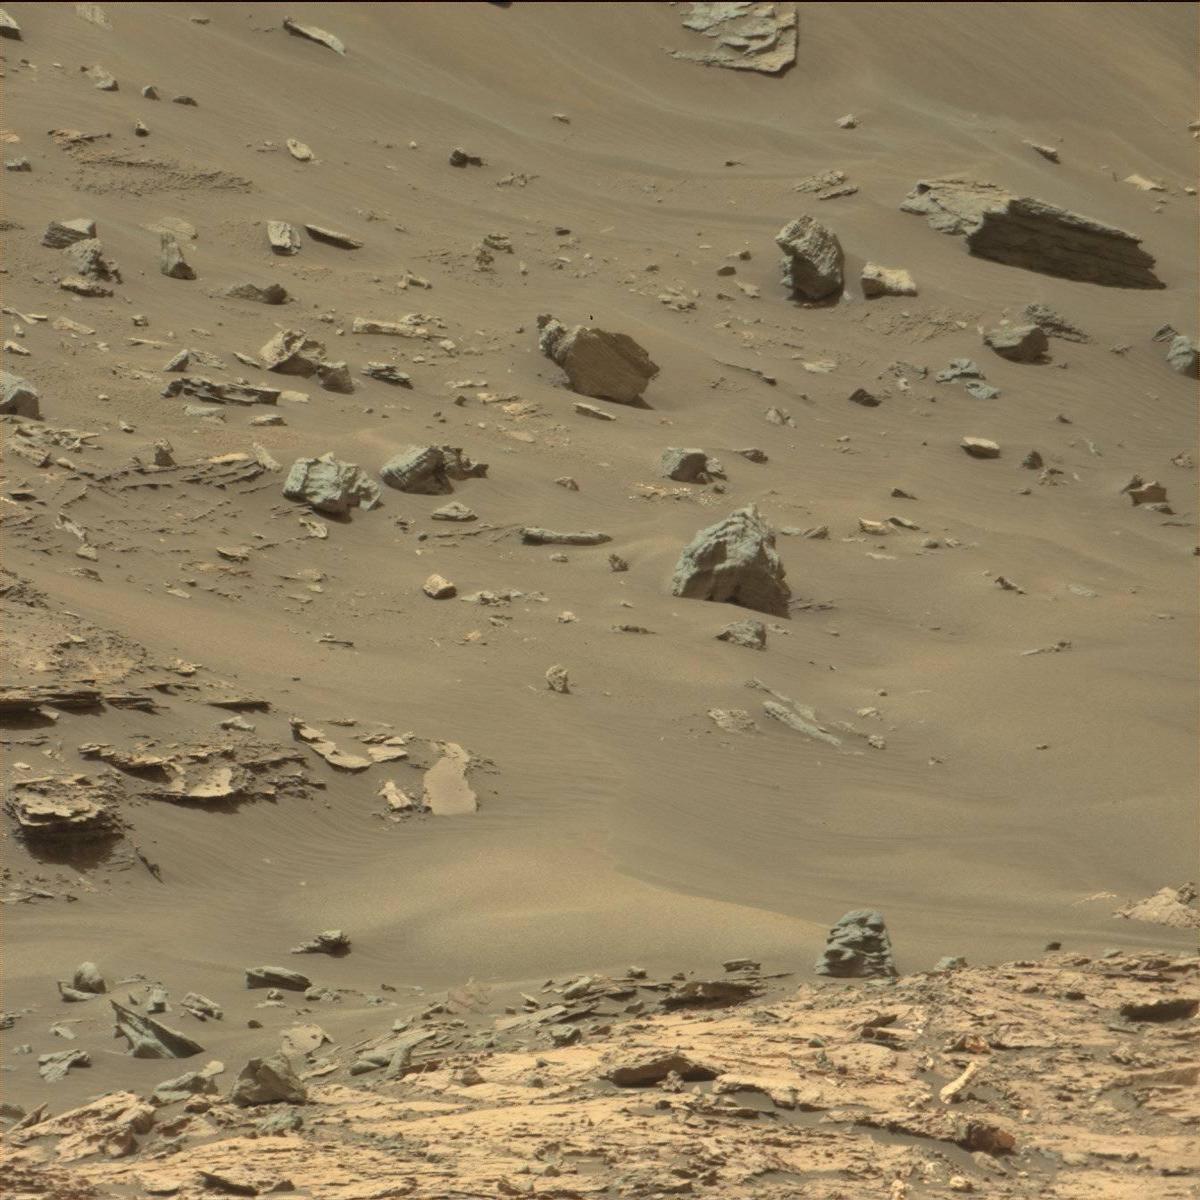
Terrain classes present: Bedrock, Rock, Sand / Soil